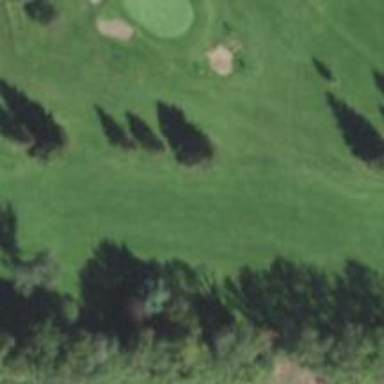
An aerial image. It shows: Golf hole.